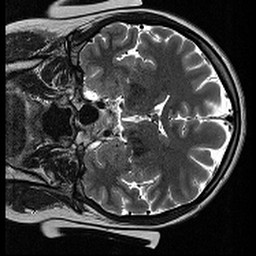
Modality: T2w
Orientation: coronal